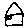
Label: house